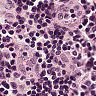
Metastatic tissue present: no